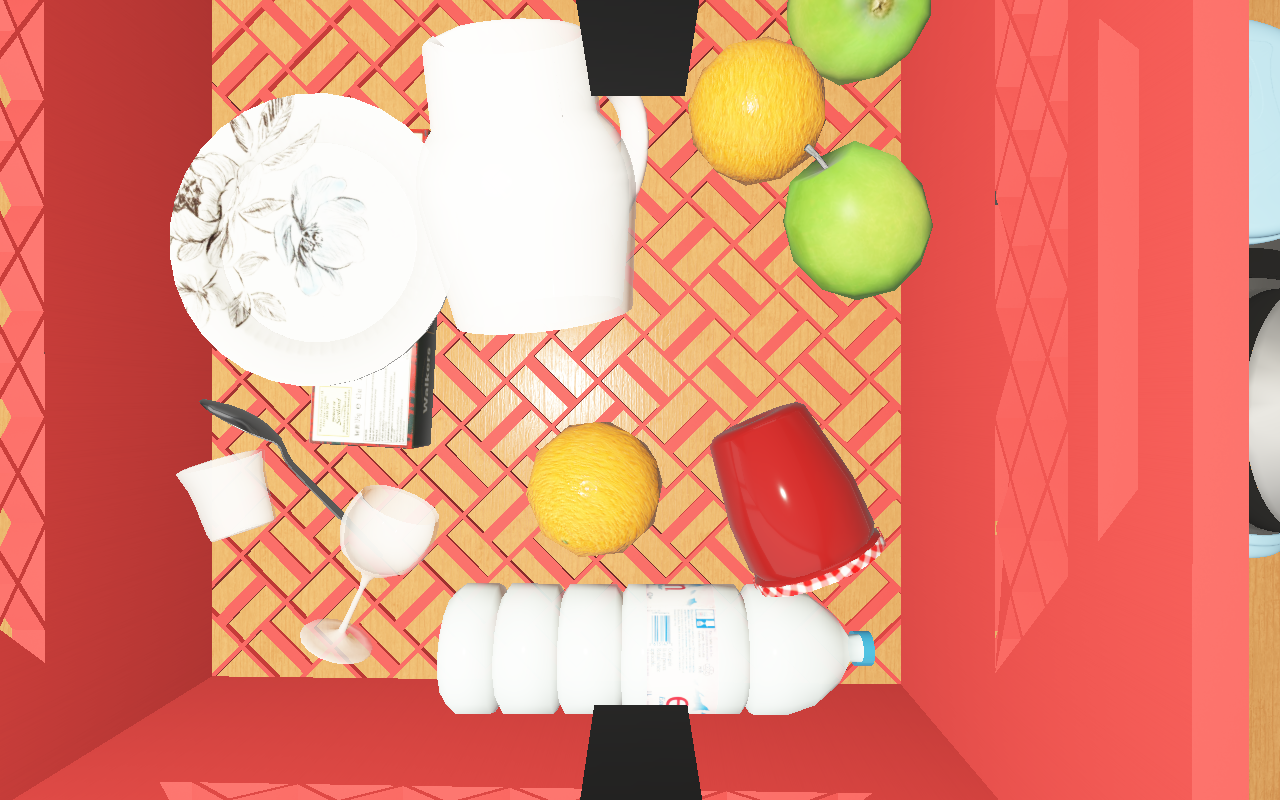
Objects in the scene:
carafe
water bottle
apple
orange
orange
glass
wineglass
jam jar
cereal box